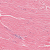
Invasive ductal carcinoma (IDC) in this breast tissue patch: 0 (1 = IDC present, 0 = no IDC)